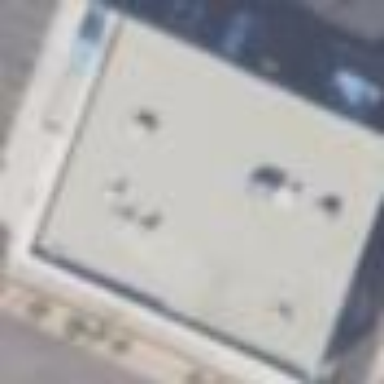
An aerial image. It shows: Retail building.